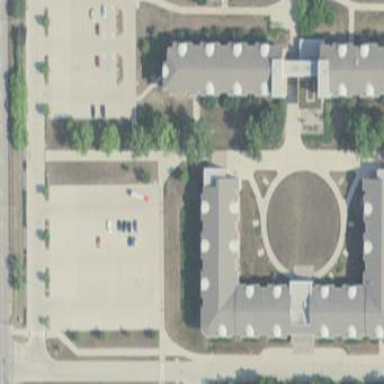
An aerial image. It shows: Dormitory building.